Question: I've implemented drag and drop in my JTree and it works, but I find this to be a bit confusing. In the picture, I'm showing how the drop location between 'item4' and 'item5' can vary depending on how far down between the nodes you are. I'm guessing this is because the row boundaries for 'item4' and 'item5' meet in the middle between them, and depending on which side you are on, you are actually in a different row.
From a user perspective, I think this is not natural. I would think that if I dropped above a node, the drop would occur above it. If I dropped below the node, the drop would occur below it. Is there a way to configure that sort of behavior?

EDIT: Adding code to show how to get drop location
'''
DropLocation dropLoc = support.getDropLocation();
Point dropPoint = dropLoc.getDropPoint();
tree.getTree().getPathForLocation(dropPoint.x, dropPoint.y);
'''
Note that 'support' is a 'TransferSupport' object
EDIT 2: I seemed to have solved this problem by checking if the drop point is above or below the halfway point of the node. Then I can tell if the drop was above or below which node.
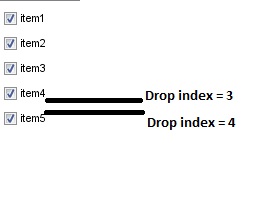
Answer: You have sort out of the answer, but since i have sort out the code, thinking still worth to post it.
'''
public void dragOver(DropTargetDragEvent dtde)
{
Point dropPoint = dtde.getLocation();
TreePath path = tree.getPathForLocation(dropPoint.x, dropPoint.y);
Rectangle pathBounds = tree.getPathBounds(path);
Rectangle topHalf = new Rectangle(pathBounds.x, pathBounds.y, pathBounds.width, pathBounds.height / 2);
if (topHalf.contains(dropPoint))
{
System.out.println("top half");
}
else
{
System.out.println("bottom half");
}
}
'''